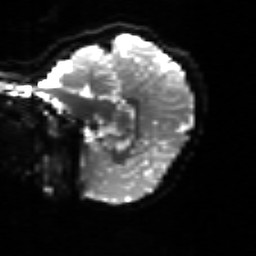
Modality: sbref
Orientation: sagittal
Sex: male
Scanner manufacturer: siemens
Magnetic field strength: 3 T
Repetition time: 5 s
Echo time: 0.071 s